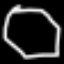
Label: octagon